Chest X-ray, AP view. Patient: 28 years old, sex M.
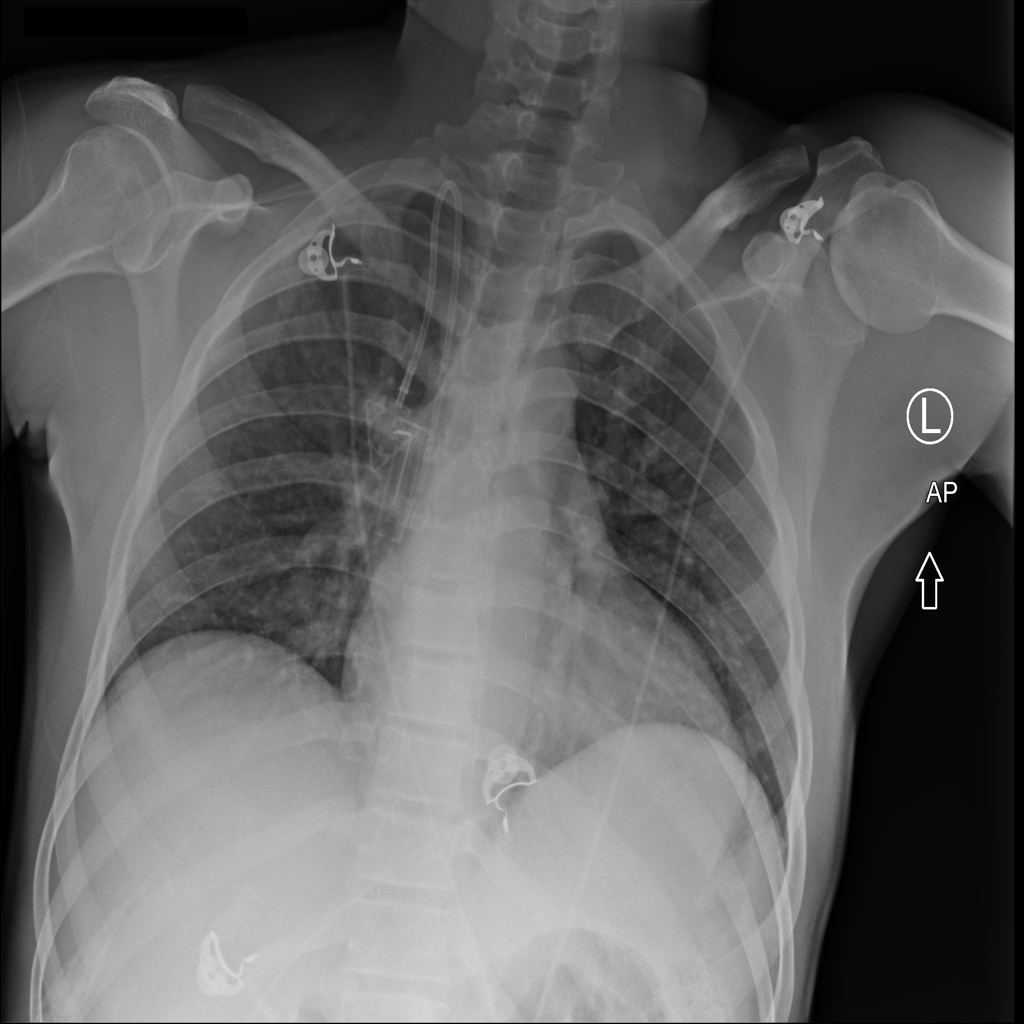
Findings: Infiltration